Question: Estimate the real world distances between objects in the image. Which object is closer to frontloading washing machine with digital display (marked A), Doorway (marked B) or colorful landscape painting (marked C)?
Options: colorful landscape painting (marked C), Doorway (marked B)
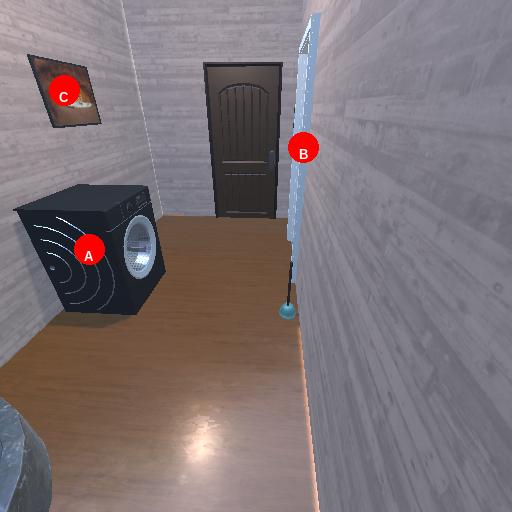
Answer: colorful landscape painting (marked C)